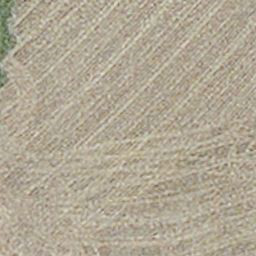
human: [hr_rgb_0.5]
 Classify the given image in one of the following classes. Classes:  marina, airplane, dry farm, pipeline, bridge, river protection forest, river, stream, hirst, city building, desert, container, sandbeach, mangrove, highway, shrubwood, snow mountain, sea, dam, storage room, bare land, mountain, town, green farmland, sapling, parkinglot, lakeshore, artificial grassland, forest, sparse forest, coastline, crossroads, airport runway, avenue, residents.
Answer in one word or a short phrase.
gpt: dry farm